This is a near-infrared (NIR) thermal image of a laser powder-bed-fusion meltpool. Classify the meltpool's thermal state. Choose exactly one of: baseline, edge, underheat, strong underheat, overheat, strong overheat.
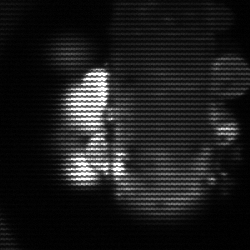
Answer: strong underheat